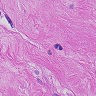
Metastatic tissue present: yes